Field crop: tomato
Growth stage: 1
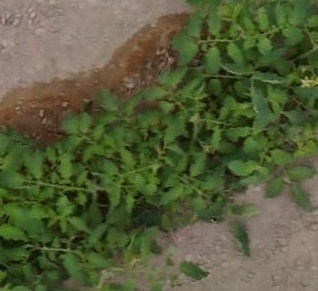
Species: tomato